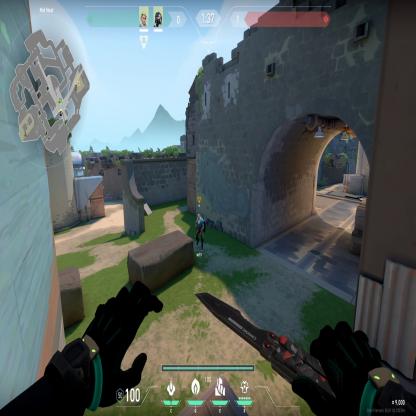
Label: teammate